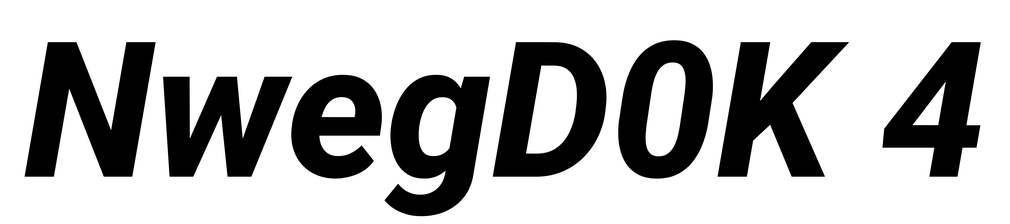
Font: Roboto-Italic_ExtraBold_Italic